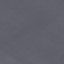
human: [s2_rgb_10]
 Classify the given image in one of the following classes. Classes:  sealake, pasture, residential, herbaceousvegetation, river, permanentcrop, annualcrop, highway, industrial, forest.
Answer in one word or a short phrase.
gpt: SeaLake